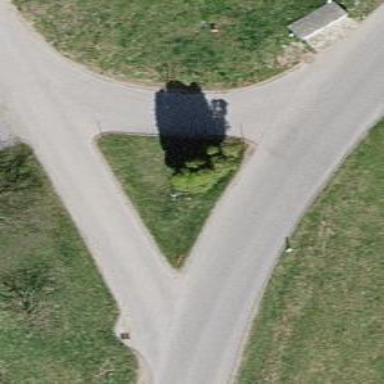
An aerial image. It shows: Historic wayside cross.